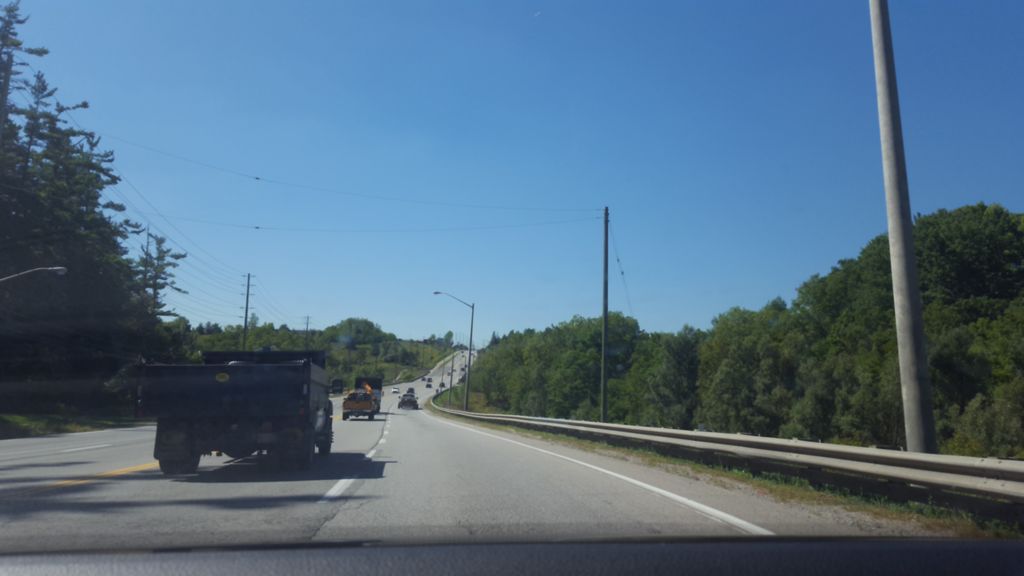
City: toronto